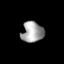
Tissue: lung
Cell type: Epithelial cells
Senescence score: 0.5612
Nuclear area (px): 445
Mean DAPI intensity: 161.762